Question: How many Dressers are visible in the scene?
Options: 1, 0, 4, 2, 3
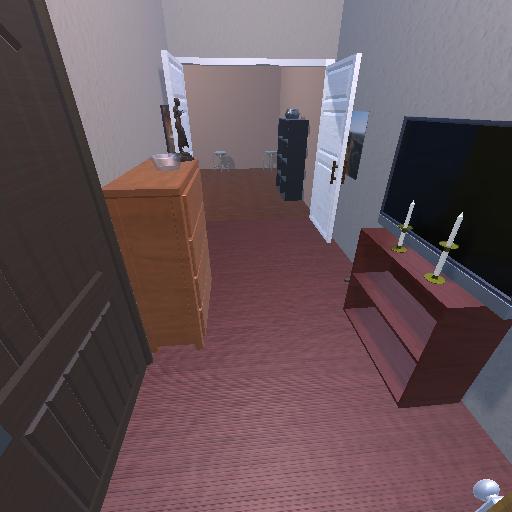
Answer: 1